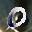
Label: 0